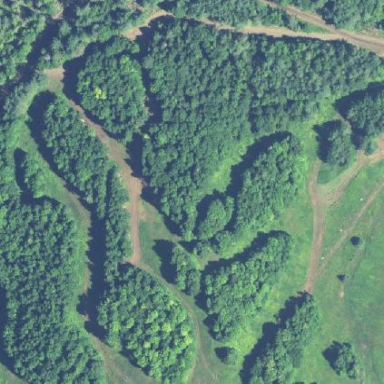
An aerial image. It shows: Downhill ski slope.